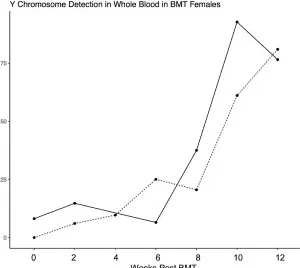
Engraftment parameters of Severe Combined Immunodeficiency (SCID) pigs after opposite sex, 100% MHC matched donor bone marrow transplantation. Whole blood from BMT2, BMT4. Figure created with ggplot2.
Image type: pathology (masson_trichrome)